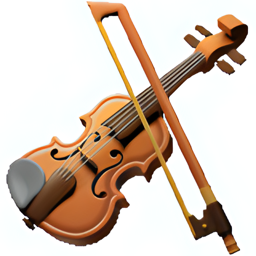
Name: violin
Emoji: 🎻
Group: Objects
Sub-group: musical-instrument